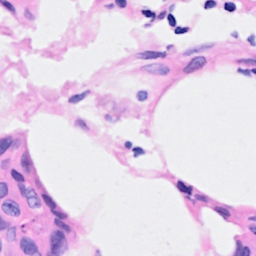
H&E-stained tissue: Breast